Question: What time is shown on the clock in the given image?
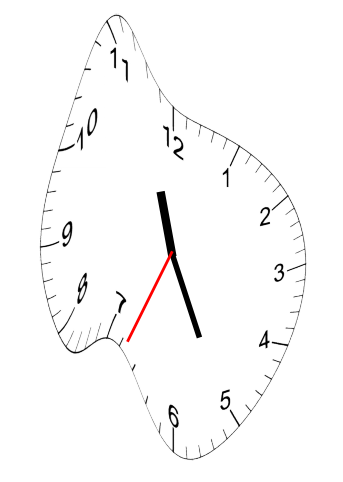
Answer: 11:25:34